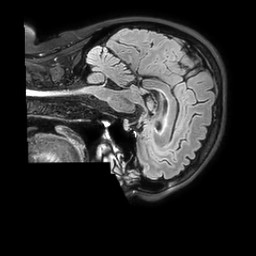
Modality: FLAIR
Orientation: sagittal
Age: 58
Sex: female
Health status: ill
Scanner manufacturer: philips
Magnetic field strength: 3 T
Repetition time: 4.8 s
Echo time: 0.34 s